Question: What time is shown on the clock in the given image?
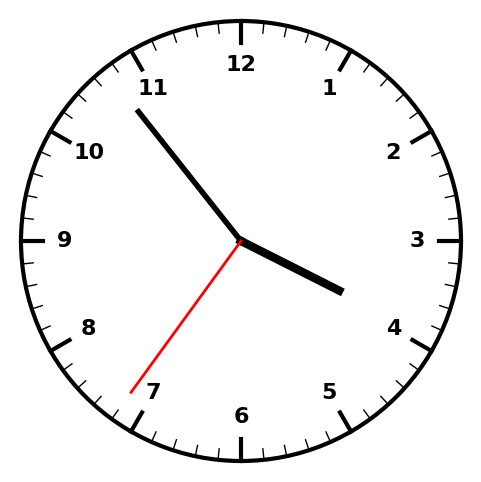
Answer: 03:53:36